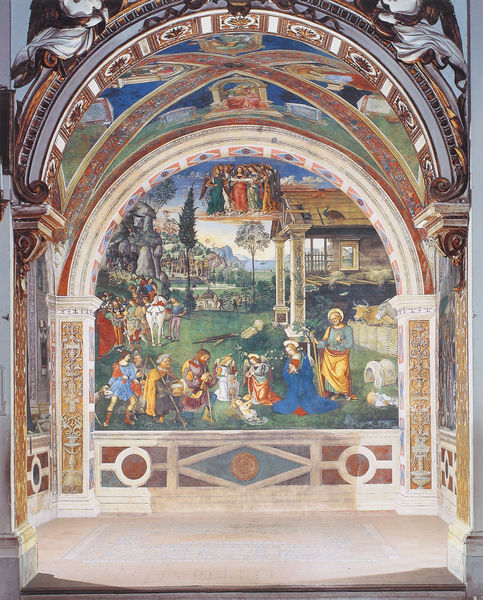
Titel: Cappella Baglioni
Künstler: Bernardino Pinturicchio
Standort: Spello, S. Maria Maggiore (EU - I - Umbrien)
Schlagwörter: baum, berg, gott, himmel, mann, schatten, bäume, menschen, sitzen, stadt, bunt, fenster, frau, licht, pfeiler, haus, rasen, tiere, wiese, zaun, stein, hütte, kirche, kind, esel, kinder, vorbau, engel, bogen, fels, rundbogen, dom, beten, heiligenschein, jesus, kapelle, stall, heilige, fresko, maria, stier, josef, geburt, kamel, wandbemalung, betlehem, gemilde